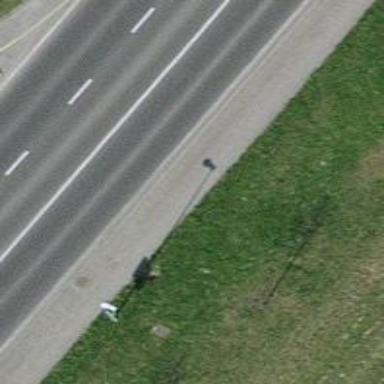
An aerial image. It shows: Asphalt cycleway.